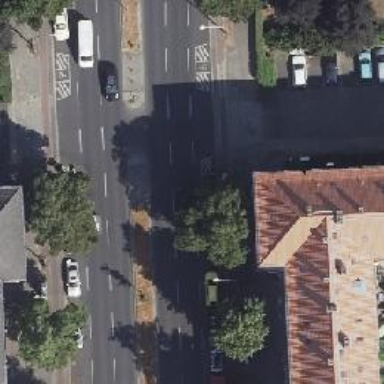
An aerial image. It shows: Secondary road with asphalt surface. There is cycle track on the right side.